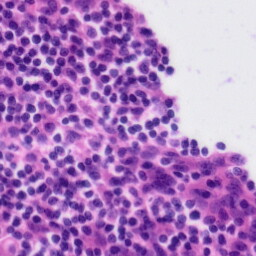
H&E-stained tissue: Tonsil